Question: I am working on something and keep getting some padding on my css navabar, its pretty simple but I cant figure out where it grabbing the padding from pushing it about 5 pixels to the right.
<URL>

Notice the little gray space in between the hovered over Update Profile?
I cant seem to find the css anywhere that would cause that. Anyone notice anything in my code?
CSS:
'''
body {
margin: 20px;
font-family: "Lucida Grande", "Lucida Sans Unicode", "Lucida Sans", Geneva, Verdana, sans-serif;
background-color: #555;
}
#nav {
text-align: center;
}
/* Begin Navigation Bar Styling */
#nav ul {
text-align: center;
font-size: 11px;
width: 100%;
margin: 0;
padding: 0;
display: inline-block;
padding: 0;
list-style: none;
background-color: #f2f2f2;
border-bottom: 1px solid #ccc;
border-top: 1px solid #ccc;
}
#nav li {
display: inline-block;
}
#nav li a {
display: block;
padding: 8px 15px;
text-decoration: none;
font-weight: bold;
color: #069;
border-right: 1px solid #ccc;
}
#nav li a:hover {
color: #c00;
background-color: #fff;
}
/* End navigation bar styling. */
div {
text-align: center;
}
div#page {
background-color: white;
margin: 0 auto;
text-align: left;
width: 755px;
padding: 0px 10px 0 10px;
}
div#header {
border-bottom: 1px solid black;
height: 30px;
line-height: 30px;
}
div#content {
background: none repeat scroll 0 0 none;
border: 0px solid blue;
width: 100%;
line-height: 500px;
min-height: 500px;
_height: 500px
}
div#footer {
border: 0px solid red;
height: 30px;
line-height: 30px;
border-top: 1px solid black;
font-size: 9pt;
}
'''
HTML:
'''
<div id="page">
<div id="header">
<div style="float: left;">Welcome Admin</div>
<div style="float: right;">LOGOUT</div>
<div id="nav">
<ul id="nav">
<li><a href="#">Home Page</a>
</li>
<li><a href="#">My Account</a>
</li>
<li><a href="#">Update Profile</a>
</li>
<li><a href="#">Change Avatar</a>
</li>
<li><a href="#">Change Password</a>
</li>
<li><a href="#">Support</a>
</li>
</ul>
</div>
</div>
<div id="content">Content</div>
<div id="footer">
<div style="float: right;">copyright 2014</div>
</div>
</div>
'''
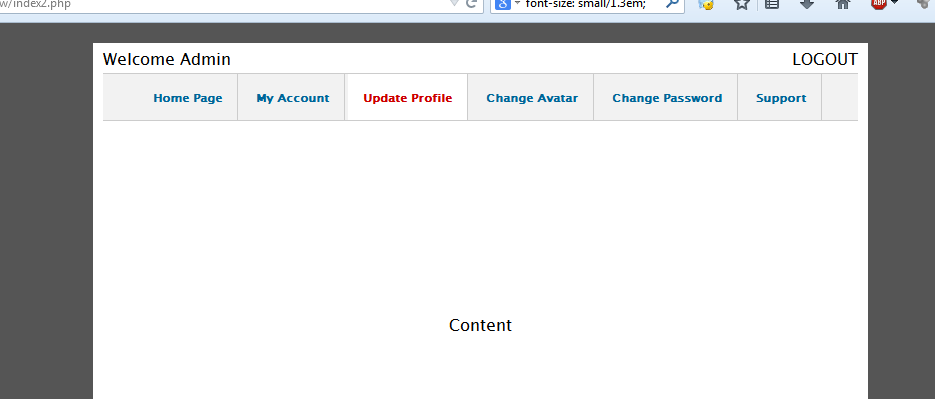
Answer: If you use 'inline-block' element it leaves a gap between successive elements.
# Option 1
You can remove this gap by adding a negative margin. In your case-
'''
#nav li {
margin-right: -3px;
}
'''
<URL>
# Option 2
You can omit the gap by commenting out white-spaces on your HTML.
'''
<ul id="nav">
<li><a href="#">Home Page</a>
</li><!--
--><li><a href="#">My Account</a>
</li><!--
--><li><a href="#">Update Profile</a>
</li><!--
--><li><a href="#">Change Avatar</a>
</li><!--
--><li><a href="#">Change Password</a>
</li><!--
--><li><a href="#">Support</a>
</li>
</ul>
'''
It does look funky but it works :)
<URL>